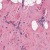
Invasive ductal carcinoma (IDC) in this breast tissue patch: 0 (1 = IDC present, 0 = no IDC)